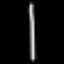
Label: line